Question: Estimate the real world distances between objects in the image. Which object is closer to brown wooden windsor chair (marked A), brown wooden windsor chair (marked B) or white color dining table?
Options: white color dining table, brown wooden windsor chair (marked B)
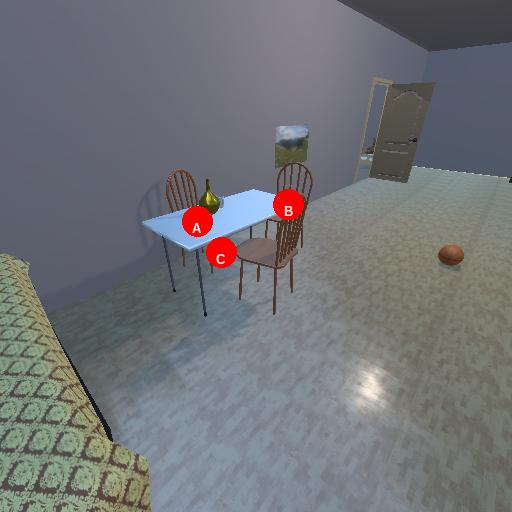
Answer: white color dining table